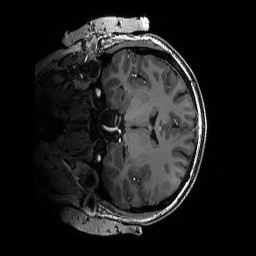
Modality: T1w
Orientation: coronal
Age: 26
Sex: female
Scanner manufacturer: siemens
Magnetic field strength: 6.98 T
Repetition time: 3.1 s
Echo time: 0.00242 s